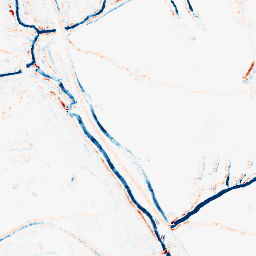
Category: morphological
Decomposition family: morphological_ellipse
Decomposition parameters: operation: average
width: 5
height: 5
Upsampling method: sinc_hamming
Upsampling parameters: scale: 2
kernel_size: 4
Upsampling scale: 2